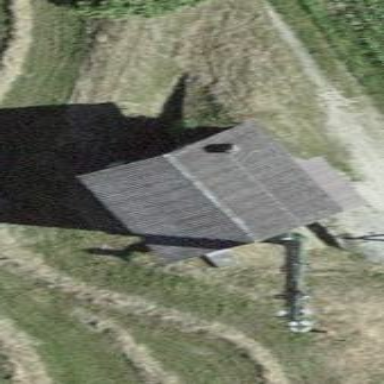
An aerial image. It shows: Rural barn.